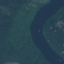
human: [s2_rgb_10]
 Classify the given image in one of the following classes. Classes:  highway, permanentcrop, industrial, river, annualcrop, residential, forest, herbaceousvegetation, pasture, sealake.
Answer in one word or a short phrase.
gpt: River